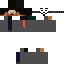
A male human skin with medium skin, wearing brown long hair dressed in a blue suit and black pants, featuring a closed mouth.